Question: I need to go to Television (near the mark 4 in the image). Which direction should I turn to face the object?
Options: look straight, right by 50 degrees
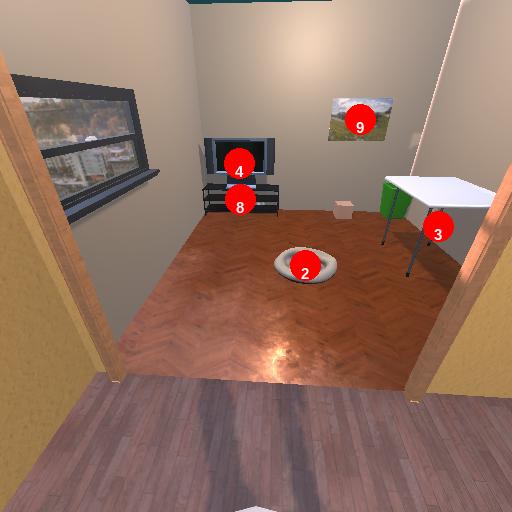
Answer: look straight